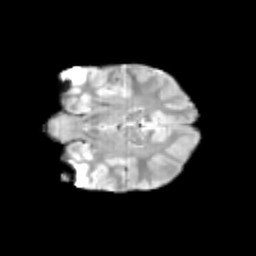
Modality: T2w
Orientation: coronal
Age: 11
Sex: male
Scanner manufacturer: siemens
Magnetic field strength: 3 T
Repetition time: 3.8 s
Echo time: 0.07 s